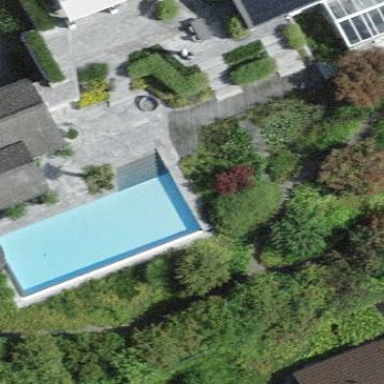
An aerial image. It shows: Swimming pool located in leisure land.